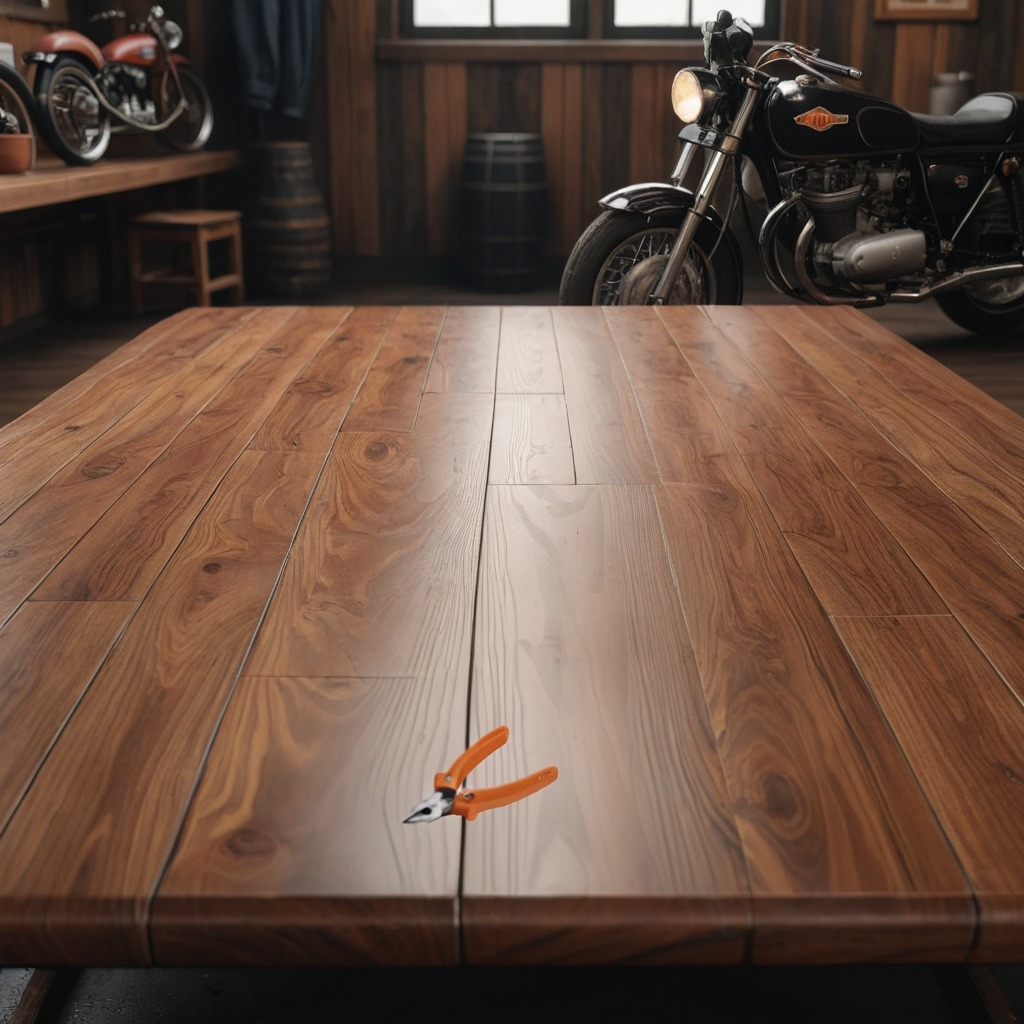
A plier lies on the wooden table in the garage.